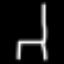
Label: chair